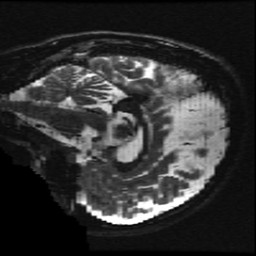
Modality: T2w
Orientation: sagittal
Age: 14
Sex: female
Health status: ill
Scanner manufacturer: ge
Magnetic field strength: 3 T
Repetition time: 7.5 s
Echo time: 0.1015 s